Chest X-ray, PA view. Patient: 48 years old, sex F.
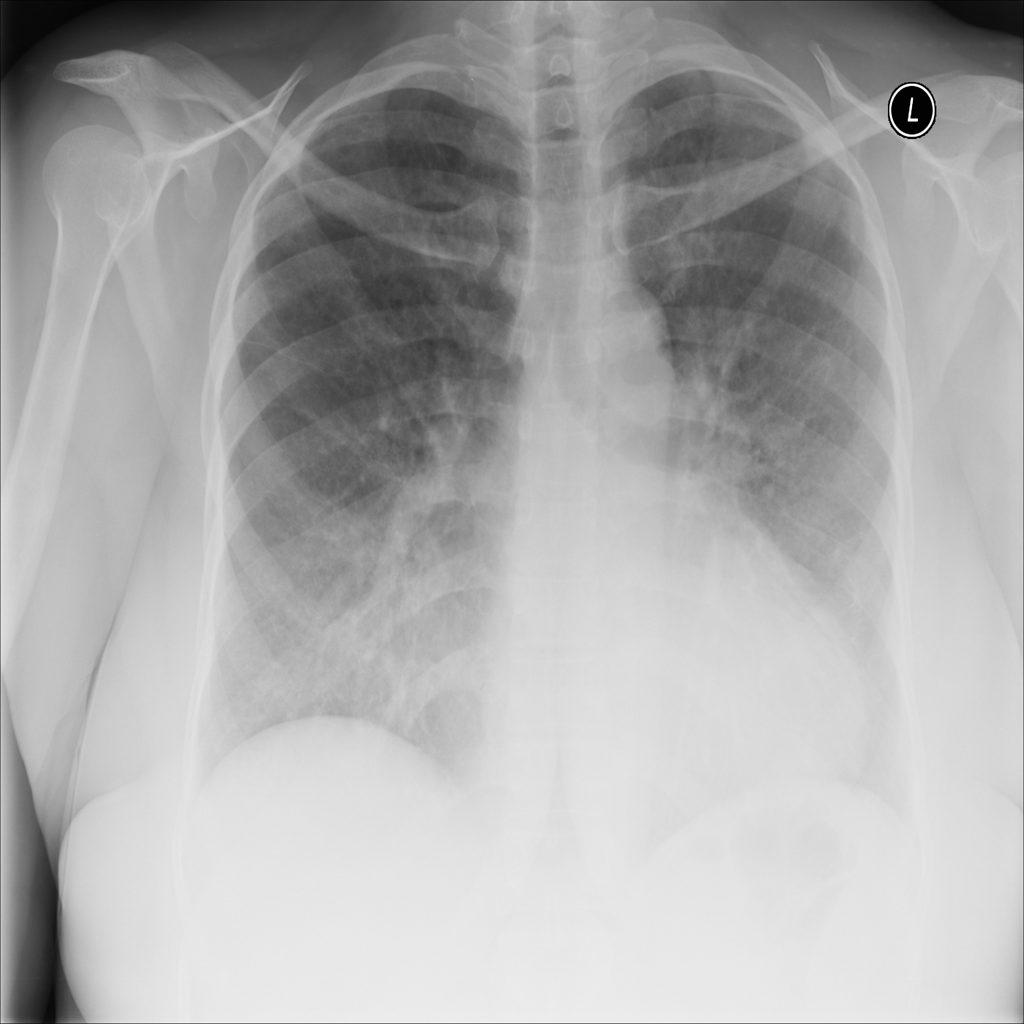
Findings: Atelectasis